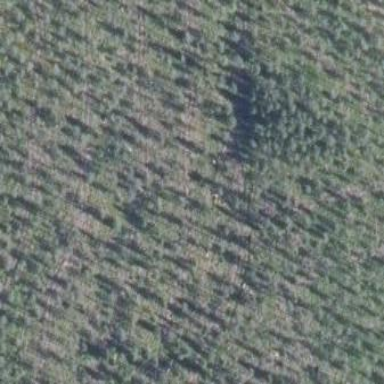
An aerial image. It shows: Needle-leaved woodland.